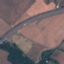
Land use / land cover: Highway